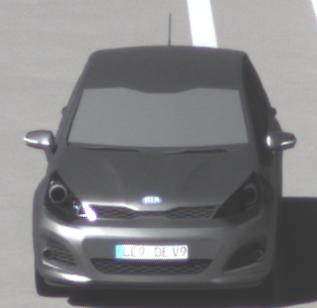
Make: KIA
Model: Rio 1.2
Detailed model: Rio (UB)
Model produced from: 2011/09
Model produced until: 2015/01
Doors: 3
Color: gray
Road condition: wet road
Daytime: morning or afternoon
Contrast: high contrast